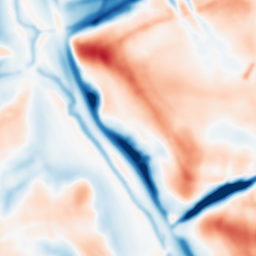
Category: multiscale
Decomposition family: dog_multiscale
Decomposition parameters: sigma_ratio: 1.4
n_scales: 6
base_sigma: 2
Upsampling method: fft_zeropad
Upsampling parameters: scale: 2
Upsampling scale: 2